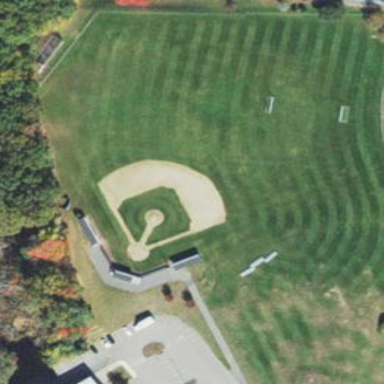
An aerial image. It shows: Baseball pitch for leisure land activities.